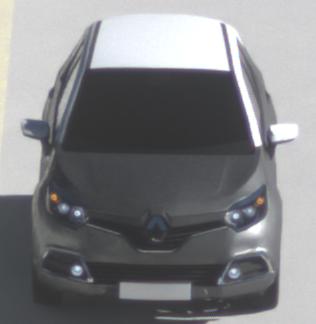
Make: Renault
Model: Captur ENERGY TCe 90
Detailed model: Captur (I)
Model produced from: 2013/06
Model produced until: 2015/05
Doors: 5
Color: gray
Road condition: dry road
Daytime: morning or afternoon
Contrast: high contrast